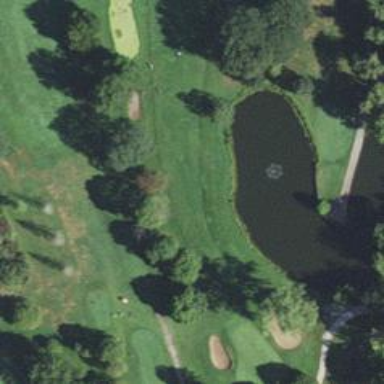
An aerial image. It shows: Picturesque scene of golf course with lateral water hazard.